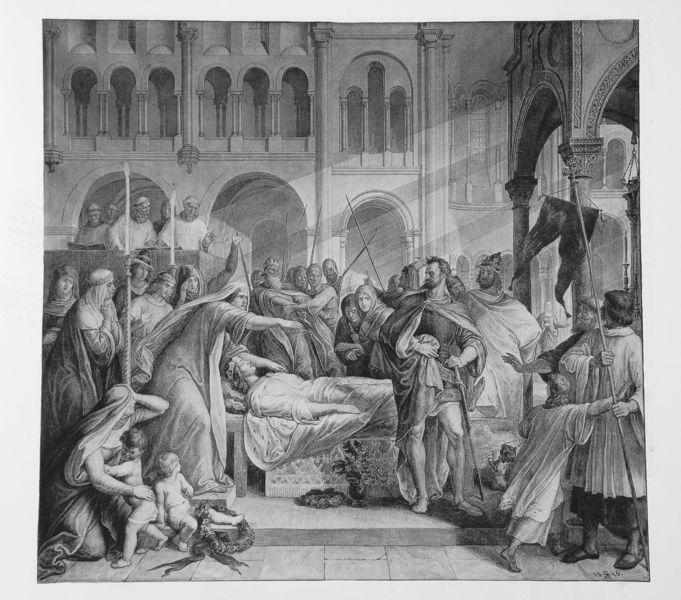
Titel: Kriemhild erkennt an der Leiche Siegfrieds Hagen als Mörder
Künstler: Julius Schnorr von Carolsfeld
Standort: Berlin
Institution: Staatliche Museen zu Berlin, Kupferstichkabinett
Schlagwörter: gemälde, gruppe, hand, mann, nackt, schatten, umhang, weiß, frauen, menschen, stadt, fenster, frau, grau, licht, männer, schwarz, skizze, szene, säule, säulen, zeichnung, gebäude, haus, schleier, schloss, tuch, menge, bart, architektur, arm, bibel, kleidung, leiche, mensch, tod, tot, toter, trauer, innenraum, wache, kirche, sonne, gewand, mantel, tücher, gewänder, innen, kind, mutter, krone, renaissance, kinder, engel, liegen, bogen, fahnen, fassade, pflaster, fahne, flagge, grafik, graphik, hof, baby, platz, bank, empore, pilaster, rundbogen, banner, krieg, treppe, bischof, könig, lanze, soldaten, bett, kerzen, stufe, lichteinfall, laken, podest, halle, bögen, gang, burg, kreuz, palast, strahlen, babys, druck, schnitt, schraffur, radierung, stich, lithografie, schwarzweiß, schwert, schwerter, aufstand, soldat, stöcke, tote, degen, beten, salbung, kranz, ritter, wimpel, altar, arkaden, kapitelle, kleinkind, liege, lichtstrahlen, beerdigung, begräbnis, stäbe, bahre, grab, jesus, leichnam, totenbett, toga, mittelalter, rundbögen, klerus, messdiener, ministrant, priester, romanik, segen, sonnenstrahlen, chor, mönch, wächter, wut, bischöfe, geistliche, lanzen, mönche, umhänge, nibelungen, adlige, königin, speer, speere, maria, kupferstich, aufgebahrt, beweinung, leichnahm, getummel, lager, lisenen, korintisch, empörung, ziborium, neuzeit, aufbahrung, kleriker, aufbahren, schwet, thronfolge, totenlager, ktanz, lichstrahl, toer, tod wut zorn kirche wehklagen streit, spieze